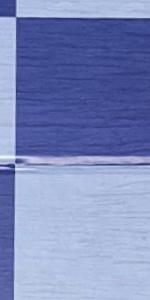
Label: Empty